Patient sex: M
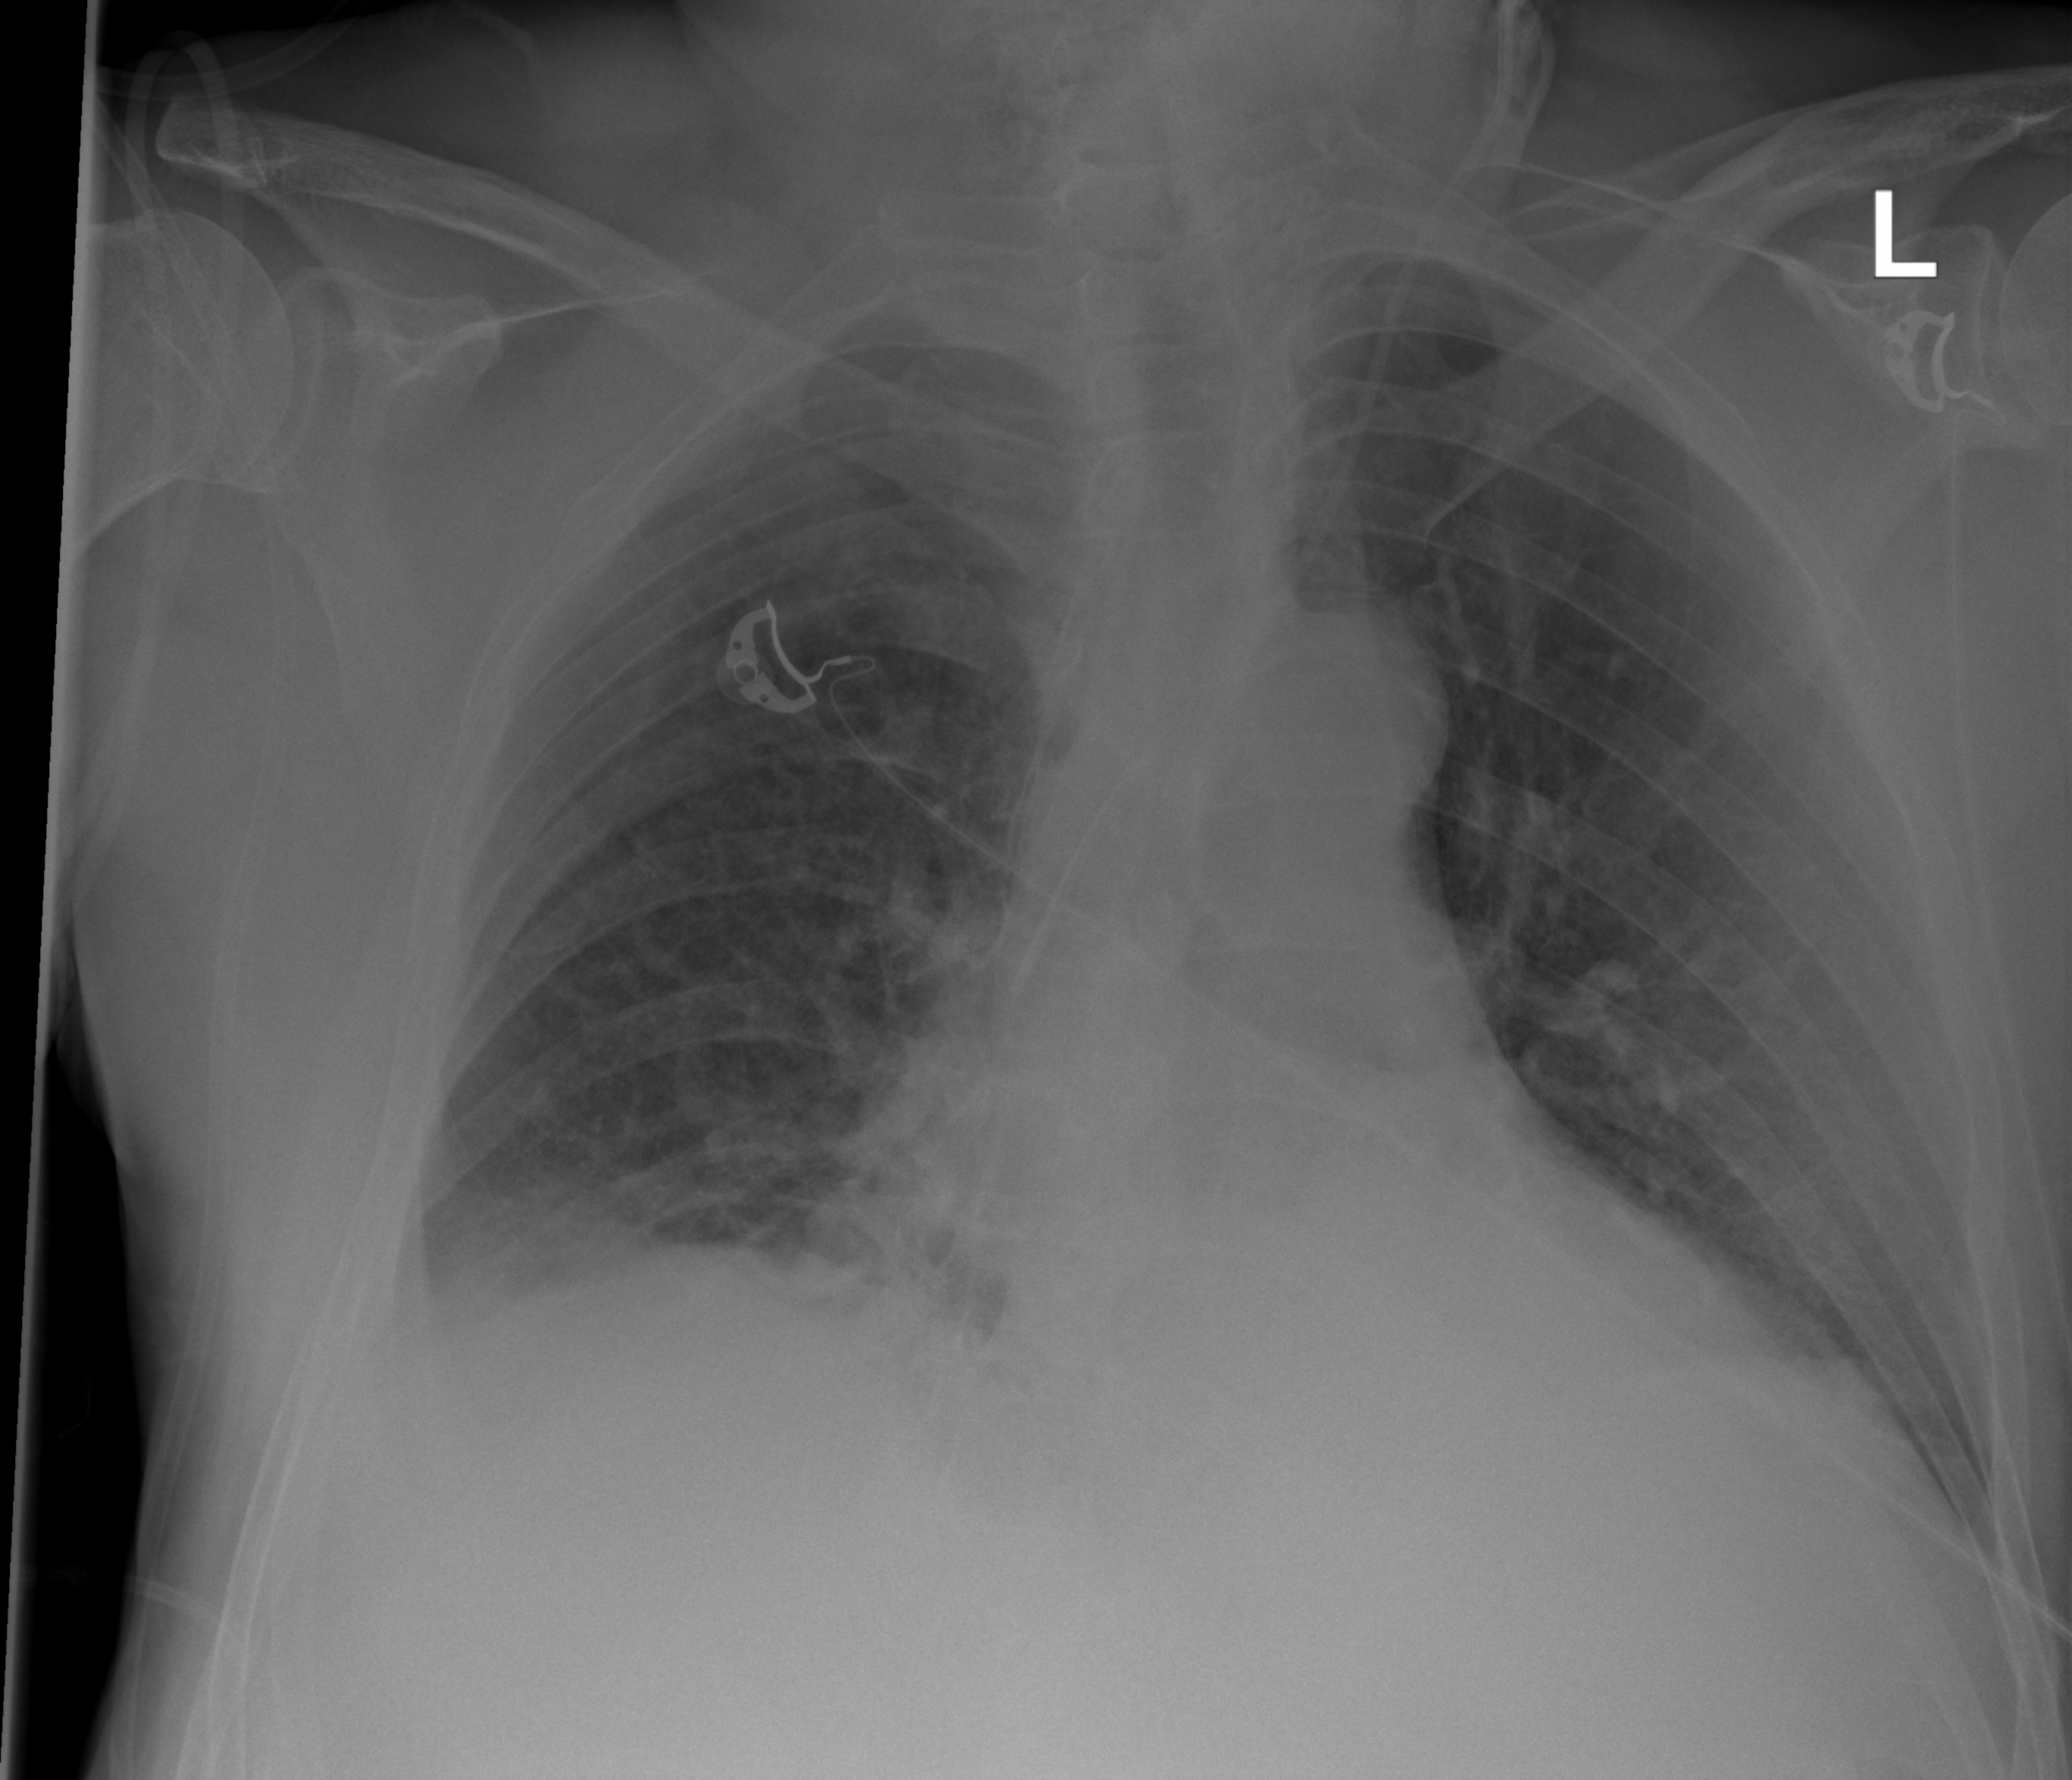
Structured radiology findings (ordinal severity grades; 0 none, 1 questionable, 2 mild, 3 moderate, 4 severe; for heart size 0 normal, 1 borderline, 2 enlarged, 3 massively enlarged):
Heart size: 0
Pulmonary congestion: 2
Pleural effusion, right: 2
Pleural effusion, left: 0
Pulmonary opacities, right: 2
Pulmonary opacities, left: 0
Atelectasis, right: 2
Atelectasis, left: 0